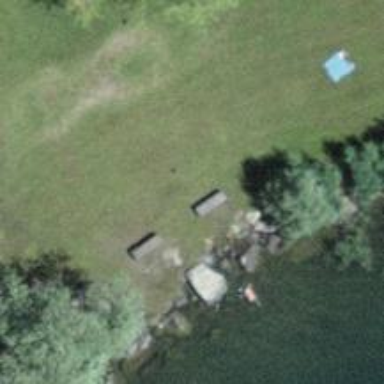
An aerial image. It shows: Concrete bench.